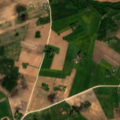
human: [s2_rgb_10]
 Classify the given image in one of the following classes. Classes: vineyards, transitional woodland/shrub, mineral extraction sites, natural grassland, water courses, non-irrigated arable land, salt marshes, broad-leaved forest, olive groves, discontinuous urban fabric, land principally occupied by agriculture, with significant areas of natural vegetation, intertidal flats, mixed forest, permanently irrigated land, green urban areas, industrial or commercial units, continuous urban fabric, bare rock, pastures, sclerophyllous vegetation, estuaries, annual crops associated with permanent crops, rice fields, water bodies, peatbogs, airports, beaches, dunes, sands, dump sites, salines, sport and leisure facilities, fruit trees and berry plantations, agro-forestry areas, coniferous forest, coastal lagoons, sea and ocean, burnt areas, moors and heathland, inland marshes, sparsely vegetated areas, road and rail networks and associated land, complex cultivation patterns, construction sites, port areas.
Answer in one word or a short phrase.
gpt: discontinuous urban fabric, non-irrigated arable land, complex cultivation patterns, land principally occupied by agriculture, with significant areas of natural vegetation